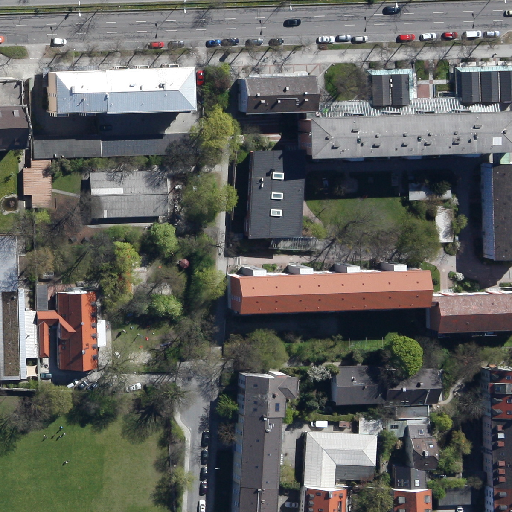
Referring expression: light-duty vehicle driving on the road